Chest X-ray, PA view. Patient: 49 years old, sex M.
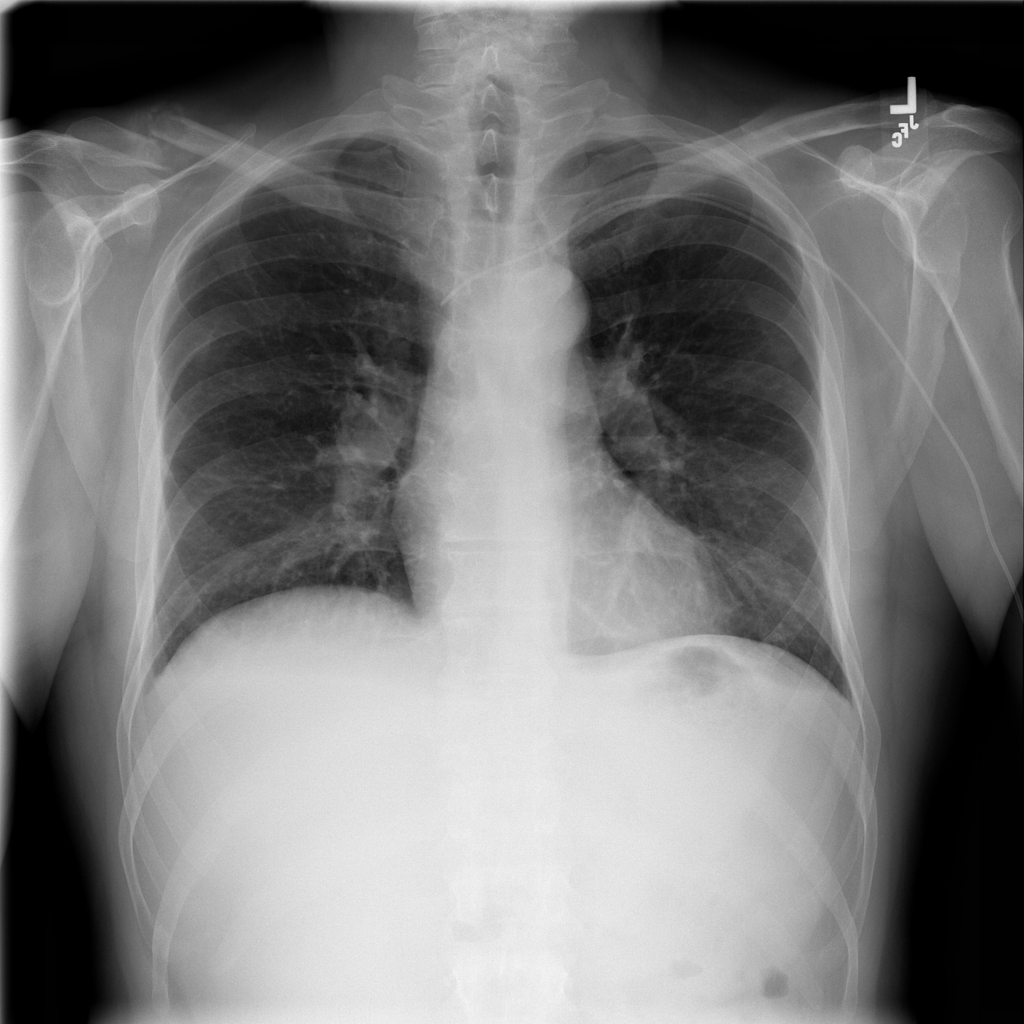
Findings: No Finding